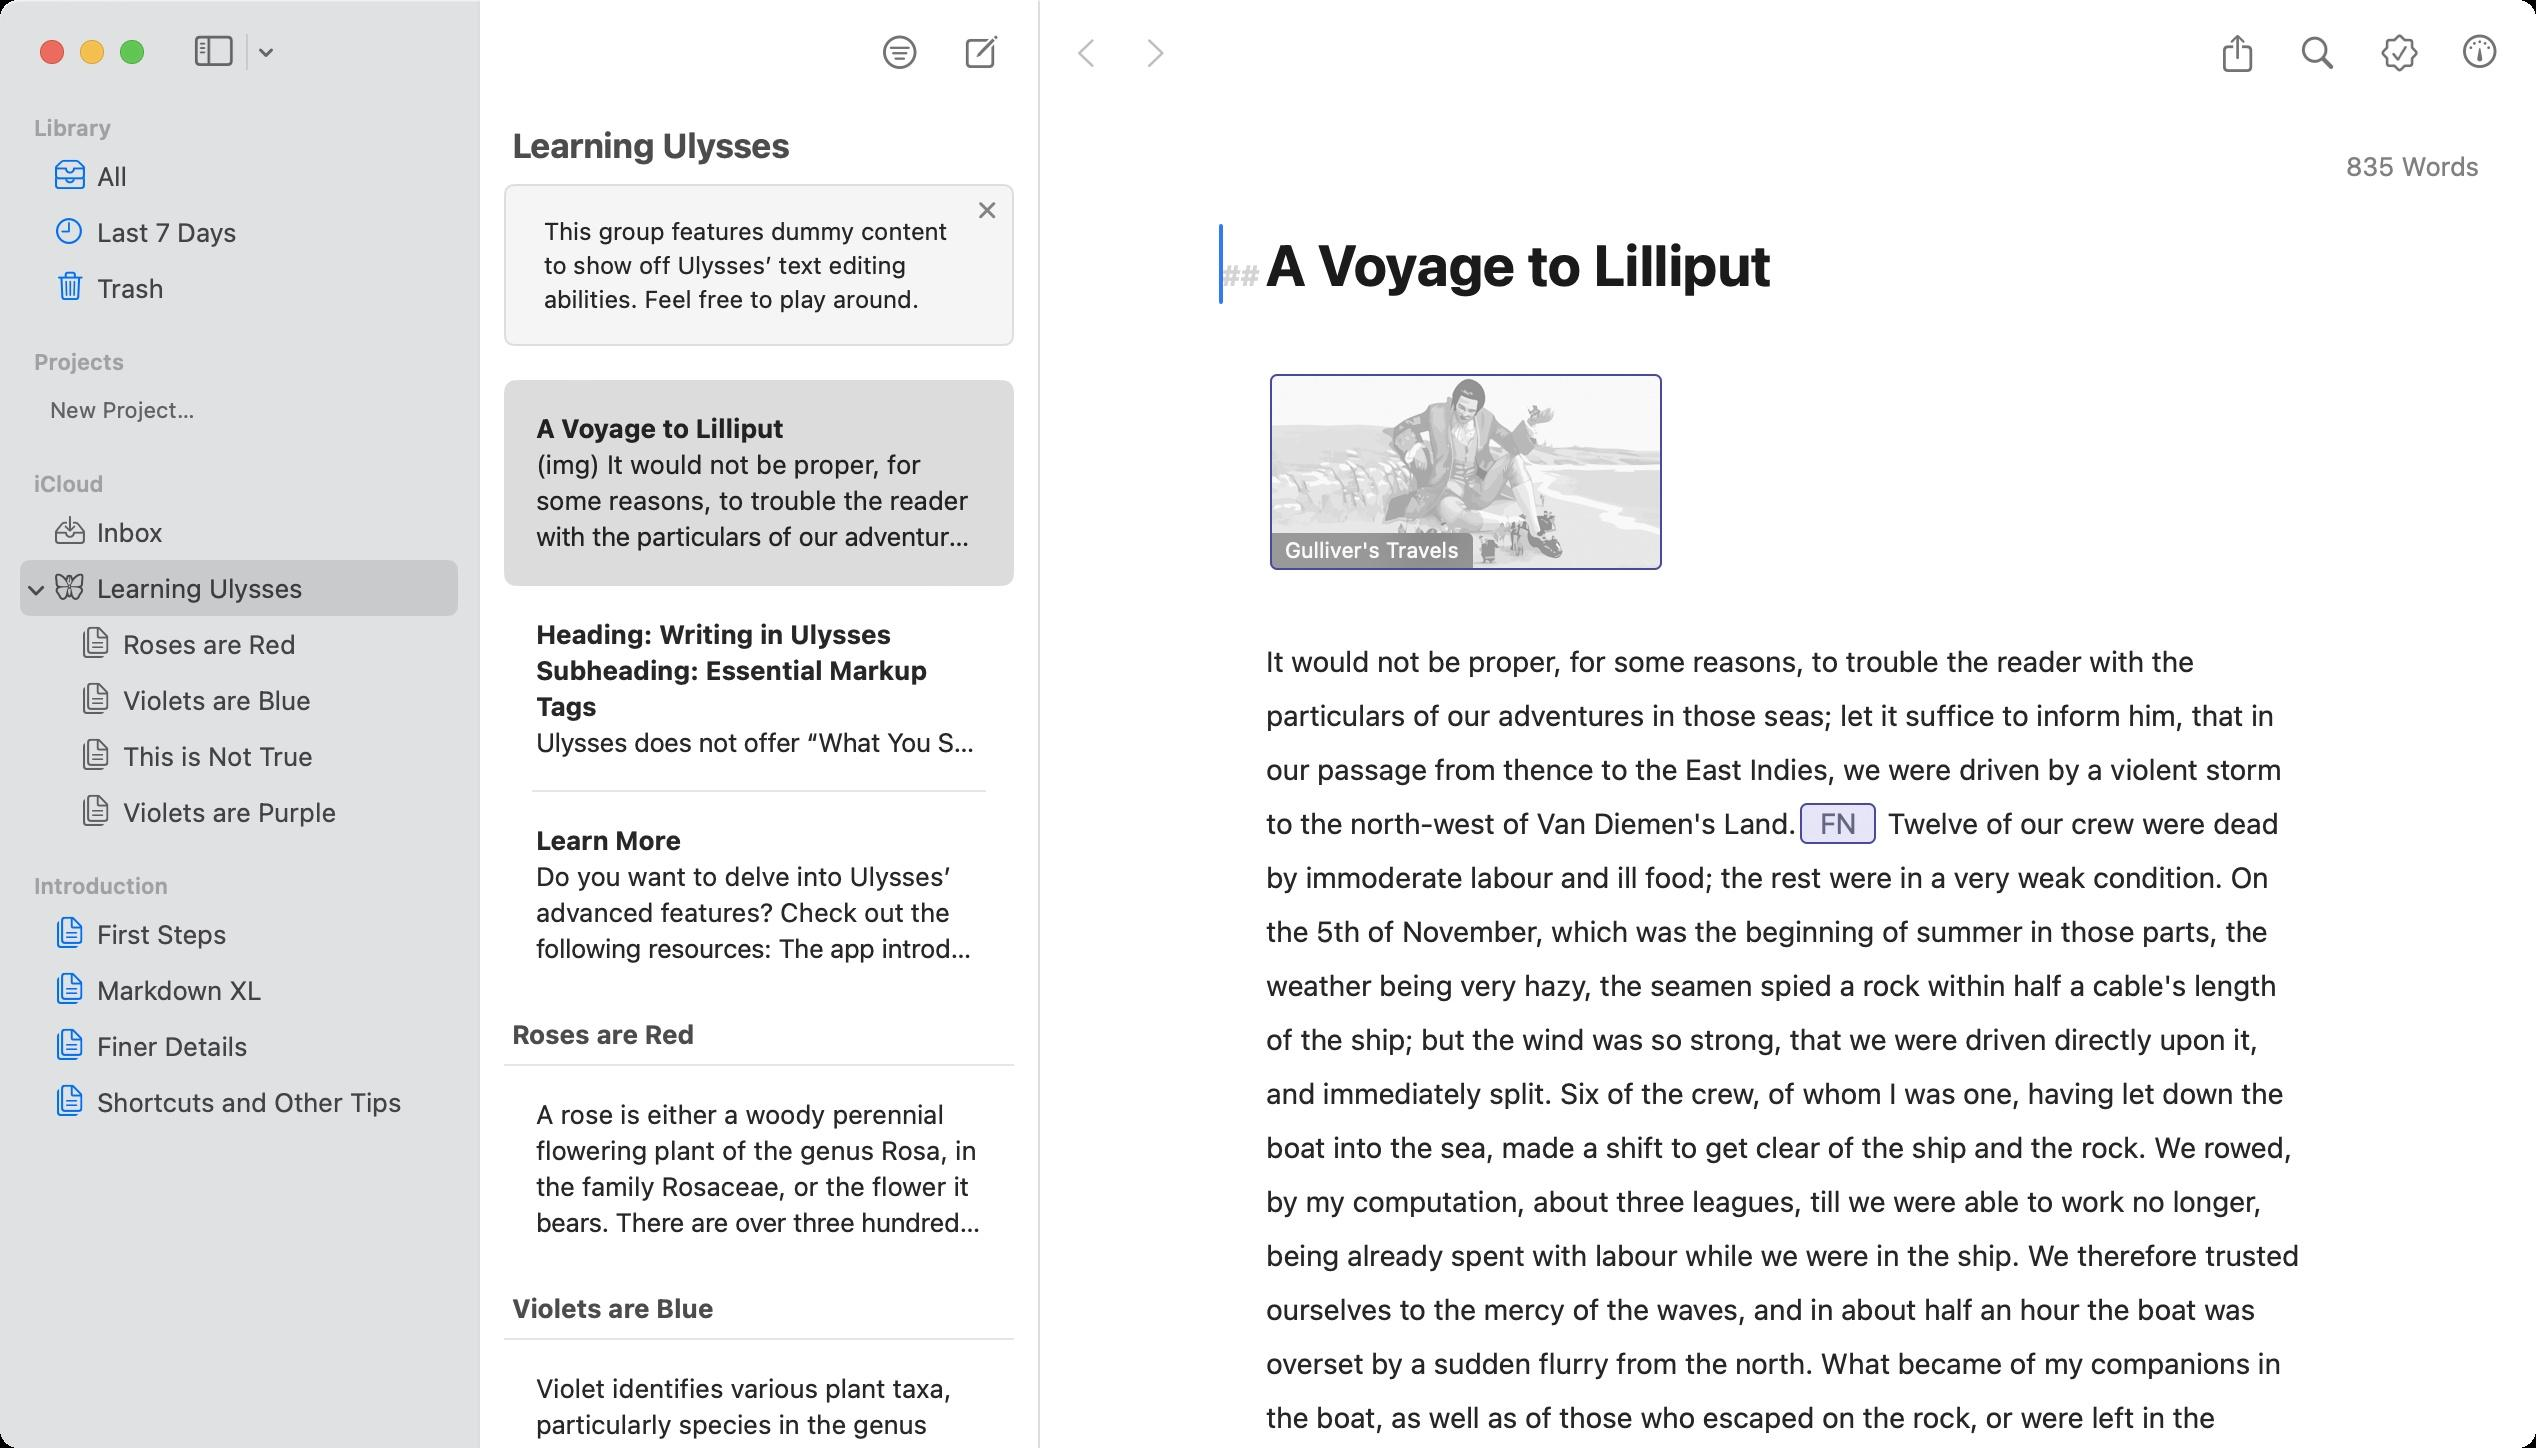
Accessibility tree:
{"name": "Learning_Ulysses_▸_A_Voyage_to_Lilliput", "role": "AXWindow", "description": null, "role_description": "standard window", "value": null, "position": "122.00;138.00", "size": "1268;724", "children": [{"name": null, "role": "AXGroup", "description": null, "role_description": "group", "value": null, "position": "0.00;0.00", "size": "1268;724", "children": [{"name": null, "role": "AXGroup", "description": null, "role_description": "group", "value": null, "position": "520.00;0.00", "size": "748;724", "children": [{"name": null, "role": "AXGroup", "description": null, "role_description": "group", "value": null, "position": "520.00;0.00", "size": "748;724", "children": [{"name": null, "role": "AXGroup", "description": null, "role_description": "group", "value": null, "position": "520.00;0.00", "size": "748;724", "children": [{"name": null, "role": "AXScrollArea", "description": null, "role_description": "scroll area", "value": null, "position": "520.00;52.00", "size": "748;672", "children": [{"name": null, "role": "AXGroup", "description": null, "role_description": "group", "value": null, "position": "520.00;52.00", "size": "748;1944", "children": [{"name": null, "role": "AXTextArea", "description": "Editor", "role_description": "text entry area", "value": "## A Voyage to Lilliput\n\n\n\nIt would not be proper, for some reasons, to trouble the reader with the particulars of our adventures in those seas; let it suffice to inform him, that in our passage from thence to the East Indies, we were driven by a violent storm to the north-west of Van Diemen's Land. Twelve of our crew were dead by immoderate labour and ill food; the rest were in a very weak condition. On the 5th of November, which was the beginning of summer in those parts, the weather being very hazy, the seamen spied a rock within half a cable's length of the ship; but the wind was so strong, that we were driven directly upon it, and immediately split. Six of the crew, of whom I was one, having let down the boat into the sea, made a shift to get clear of the ship and the rock. We rowed, by my computation, about three leagues, till we were able to work no longer, being already spent with labour while we were in the ship. We therefore trusted ourselves to the mercy of the waves, and in about half an hour the boat was overset by a sudden flurry from the north. What became of my companions in the boat, as well as of those who escaped on the rock, or were left in the vessel, I cannot tell; but conclude they were all lost. For my own part, I swam as fortune directed me, and was pushed forward by wind and tide. I often let my legs drop, and could feel no bottom; but when I was almost gone, and able to struggle no longer, I found myself within my depth; and by this time the storm was much abated. The declivity was so small, that I walked near a mile before I got to the shore, which I conjectured was about eight o'clock in the evening. I then advanced forward near half a mile, but could not discover any sign of houses or inhabitants; at least I was in so weak a condition, that I did not observe them. I was extremely tired, and with that, and the heat of the weather, and about half a pint of brandy that I drank as I left the ship, I found myself much inclined to sleep. I lay down on the grass, which was very short and soft, where I slept sounder than ever I remembered to have done in my life, and, as I reckoned, about nine hours; for when I awaked, it was just day-light.\n\nI attempted to rise, but was not able to stir: for, as I happened to lie on my back, I found my arms and legs were strongly fastened on each side to the ground; and my hair, which was long and thick, tied down in the same manner. I likewise felt several slender ligatures across my body, from my arm-pits to my thighs. I could only look upwards; the sun began to grow hot, and the light offended my eyes. I heard a confused noise about me; but in the posture I lay, could see nothing except the sky. In a little time I felt something alive moving on my left leg, which advancing gently forward over my breast, came almost up to my chin; when, bending my eyes downwards as much as I could, I perceived it to be a human creature not six inches high, with a bow and arrow in his hands, and a quiver at his back. In the mean time, I felt at least forty more of the same kind (as I conjectured) following the first. I was in the utmost astonishment, and roared so loud, that they all ran back in a fright; and some of them, as I was afterwards told, were hurt with the falls they got by leaping from my sides upon the ground.\n\nHowever, they soon returned, and one of them, who ventured so far as to get a full sight of my face, lifting up his hands and eyes by way of admiration, cried out in a shrill but distinct voice, Hekinah degul: the others repeated the same words several times, but then I knew not what they meant. I lay all this while, as the reader may believe, in great uneasiness. At length, struggling to get loose, I had the fortune to break the strings, and wrench out the pegs that fastened my left arm to the ground; for, by lifting it up to my face, I discovered the methods they had taken to bind me, and at the same time with a violent pull, which gave me excessive pain, I a little loosened the strings that tied down my hair on the left side, so that I was just able to turn my head about two inches.\n\n Source: Wikisource – Gulliver's Travels", "position": "563.00;72.00", "size": "662;1853", "children": [{"name": null, "role": "AXUnknown", "description": "Image: Gulliver's Travels", "role_description": "unknown", "value": null, "position": "633.18;182.00", "size": "200;108", "children": []}, {"name": null, "role": "AXUnknown", "description": "Footnote: By an observation, we found ourselves in the latitude of 30 degrees 2 minutes south.", "role_description": "unknown", "value": null, "position": "898.26;398.00", "size": "42;27", "children": []}, {"name": null, "role": "AXUnknown", "description": "Begin Link", "role_description": "unknown", "value": null, "position": "687.22;1856.00", "size": "8;27", "children": []}, {"name": null, "role": "AXUnknown", "description": "End Link", "role_description": "unknown", "value": null, "position": "894.61;1856.00", "size": "8;27", "children": []}]}]}, {"name": null, "role": "AXScrollBar", "description": null, "role_description": "scroll bar", "value": 0.0, "position": "1252.00;52.00", "size": "16;672", "children": [{"name": null, "role": "AXValueIndicator", "description": null, "role_description": "value indicator", "value": 0.0, "position": "1256.00;53.00", "size": "12;243", "children": []}, {"name": null, "role": "AXButton", "description": null, "role_description": "increment arrow button", "value": null, "position": "1252.00;52.00", "size": "0;0", "children": []}, {"name": null, "role": "AXButton", "description": null, "role_description": "decrement arrow button", "value": null, "position": "1252.00;52.00", "size": "0;0", "children": []}, {"name": null, "role": "AXButton", "description": null, "role_description": "increment page button", "value": null, "position": "1256.00;296.50", "size": "12;428", "children": []}, {"name": null, "role": "AXButton", "description": null, "role_description": "decrement page button", "value": null, "position": "1256.00;52.00", "size": "12;1", "children": []}]}]}, {"name": null, "role": "AXGroup", "description": null, "role_description": "group", "value": null, "position": "1161.00;69.00", "size": "91;28", "children": [{"name": "", "role": "AXButton", "description": null, "role_description": "button", "value": "835 Words", "position": "1161.00;69.00", "size": "91;28", "children": []}]}]}]}]}, {"name": null, "role": "AXGroup", "description": null, "role_description": "group", "value": null, "position": "240.00;0.00", "size": "279;724", "children": [{"name": null, "role": "AXScrollArea", "description": null, "role_description": "scroll area", "value": null, "position": "240.00;189.00", "size": "279;535", "children": [{"name": null, "role": "AXOutline", "description": "Sheet List", "role_description": "outline", "value": null, "position": "240.00;189.00", "size": "279;870", "children": [{"name": null, "role": "AXRow", "description": null, "role_description": "outline row", "value": null, "position": "240.00;189.00", "size": "279;1", "children": [{"name": null, "role": "AXCell", "description": null, "role_description": "cell", "value": null, "position": "240.00;189.00", "size": "279;1", "children": []}]}, {"name": null, "role": "AXRow", "description": null, "role_description": "outline row", "value": null, "position": "240.00;190.00", "size": "279;103", "children": [{"name": null, "role": "AXCell", "description": "A Voyage to Lilliput \n(img) It would not be proper, for some reasons, to trouble the reader with the particulars of our adventures in those seas; let it suffice to inform him, that in our passage. Selected", "role_description": "cell", "value": null, "position": "240.00;190.00", "size": "279;103", "children": []}]}, {"name": null, "role": "AXRow", "description": null, "role_description": "outline row", "value": null, "position": "240.00;293.00", "size": "279;103", "children": [{"name": null, "role": "AXCell", "description": "Heading: Writing in Ulysses \nSubheading: Essential Markup Tags \nUlysses does not offer “What You See Is What You Get” editing. Instead, you use tags: With a few simple characters, you mark up", "role_description": "cell", "value": null, "position": "240.00;293.00", "size": "279;103", "children": []}]}, {"name": null, "role": "AXRow", "description": null, "role_description": "outline row", "value": null, "position": "240.00;396.00", "size": "279;103", "children": [{"name": null, "role": "AXCell", "description": "Learn More \nDo you want to delve into Ulysses’ advanced features? Check out the following resources: The app introduction covers all concepts and features. You find it in the library. The [Ulysses", "role_description": "cell", "value": null, "position": "240.00;396.00", "size": "279;103", "children": []}]}, {"name": null, "role": "AXRow", "description": null, "role_description": "outline row", "value": null, "position": "240.00;499.00", "size": "279;34", "children": [{"name": null, "role": "AXCell", "description": null, "role_description": "cell", "value": null, "position": "240.00;499.00", "size": "279;34", "children": [{"name": null, "role": "AXStaticText", "description": null, "role_description": "text", "value": "Roses are Red", "position": "254.00;509.00", "size": "255;16", "children": []}, {"name": "", "role": "AXButton", "description": "sort", "role_description": "button", "value": null, "position": "510.00;505.00", "size": "2;23", "children": []}]}]}, {"name": null, "role": "AXRow", "description": null, "role_description": "outline row", "value": null, "position": "240.00;533.00", "size": "279;103", "children": [{"name": null, "role": "AXCell", "description": "A rose is either a woody perennial flowering plant of the genus Rosa, in the family Rosaceae, or the flower it bears. There are over three hundred species and tens of thousands of cultivars. They", "role_description": "cell", "value": null, "position": "240.00;533.00", "size": "279;103", "children": []}]}, {"name": null, "role": "AXRow", "description": null, "role_description": "outline row", "value": null, "position": "240.00;636.00", "size": "279;34", "children": [{"name": null, "role": "AXCell", "description": null, "role_description": "cell", "value": null, "position": "240.00;636.00", "size": "279;34", "children": [{"name": null, "role": "AXStaticText", "description": null, "role_description": "text", "value": "Violets are Blue", "position": "254.00;646.00", "size": "255;16", "children": []}, {"name": "", "role": "AXButton", "description": "sort", "role_description": "button", "value": null, "position": "510.00;642.00", "size": "2;23", "children": []}]}]}, {"name": null, "role": "AXRow", "description": null, "role_description": "outline row", "value": null, "position": "240.00;670.00", "size": "279;103", "children": [{"name": null, "role": "AXCell", "description": "Violet identifies various plant taxa, particularly species in the genus Viola, within which the common violet is the best known member in Eurasia and the common blue violet and common purple violet", "role_description": "cell", "value": null, "position": "240.00;670.00", "size": "279;103", "children": []}]}, {"name": null, "role": "AXRow", "description": null, "role_description": "outline row", "value": null, "position": "240.00;773.00", "size": "279;34", "children": [{"name": null, "role": "AXCell", "description": null, "role_description": "cell", "value": null, "position": "240.00;773.00", "size": "279;34", "children": [{"name": null, "role": "AXStaticText", "description": null, "role_description": "text", "value": "This is Not True", "position": "254.00;783.00", "size": "255;16", "children": []}, {"name": "", "role": "AXButton", "description": "sort", "role_description": "button", "value": null, "position": "510.00;779.00", "size": "2;23", "children": []}]}]}, {"name": null, "role": "AXRow", "description": null, "role_description": "outline row", "value": null, "position": "240.00;807.00", "size": "279;103", "children": [{"name": null, "role": "AXCell", "description": "Loading Sheet", "role_description": "cell", "value": null, "position": "240.00;807.00", "size": "279;103", "children": []}]}, {"name": null, "role": "AXRow", "description": null, "role_description": "outline row", "value": null, "position": "240.00;910.00", "size": "279;34", "children": [{"name": null, "role": "AXCell", "description": null, "role_description": "cell", "value": null, "position": "240.00;910.00", "size": "279;34", "children": [{"name": null, "role": "AXStaticText", "description": null, "role_description": "text", "value": "Violets are Purple", "position": "254.00;920.00", "size": "255;16", "children": []}, {"name": "", "role": "AXButton", "description": "sort", "role_description": "button", "value": null, "position": "510.00;916.00", "size": "2;23", "children": []}]}]}, {"name": null, "role": "AXRow", "description": null, "role_description": "outline row", "value": null, "position": "240.00;944.00", "size": "279;103", "children": [{"name": null, "role": "AXCell", "description": "Loading Sheet", "role_description": "cell", "value": null, "position": "240.00;944.00", "size": "279;103", "children": []}]}, {"name": null, "role": "AXColumn", "description": null, "role_description": "column", "value": null, "position": "240.00;189.00", "size": "279;870", "children": []}]}, {"name": null, "role": "AXScrollBar", "description": null, "role_description": "scroll bar", "value": 0.0, "position": "503.00;189.00", "size": "16;535", "children": [{"name": null, "role": "AXValueIndicator", "description": null, "role_description": "value indicator", "value": 0.0, "position": "507.00;190.00", "size": "12;364", "children": []}, {"name": null, "role": "AXButton", "description": null, "role_description": "increment arrow button", "value": null, "position": "503.00;189.00", "size": "0;0", "children": []}, {"name": null, "role": "AXButton", "description": null, "role_description": "decrement arrow button", "value": null, "position": "503.00;189.00", "size": "0;0", "children": []}, {"name": null, "role": "AXButton", "description": null, "role_description": "increment page button", "value": null, "position": "507.00;554.50", "size": "12;170", "children": []}, {"name": null, "role": "AXButton", "description": null, "role_description": "decrement page button", "value": null, "position": "507.00;189.00", "size": "12;1", "children": []}]}]}, {"name": null, "role": "AXStaticText", "description": null, "role_description": "text", "value": "Learning Ulysses", "position": "254.00;63.00", "size": "255;20", "children": []}, {"name": "", "role": "AXButton", "description": "sort", "role_description": "button", "value": null, "position": "510.00;58.50", "size": "2;28", "children": []}, {"name": null, "role": "AXGroup", "description": null, "role_description": "group", "value": null, "position": "252.00;92.00", "size": "255;81", "children": [{"name": null, "role": "AXButton", "description": "Close", "role_description": "button", "value": null, "position": "489.50;101.00", "size": "8;8", "children": []}, {"name": null, "role": "AXStaticText", "description": null, "role_description": "text", "value": "This group features dummy content to show off Ulysses’ text editing abilities. Feel free to play around.", "position": "272.00;108.00", "size": "206;49", "children": []}]}]}, {"name": null, "role": "AXGroup", "description": null, "role_description": "group", "value": null, "position": "0.00;0.00", "size": "239;724", "children": [{"name": null, "role": "AXScrollArea", "description": null, "role_description": "scroll area", "value": null, "position": "0.00;44.00", "size": "239;680", "children": [{"name": null, "role": "AXOutline", "description": "Library", "role_description": "outline", "value": null, "position": "0.00;44.00", "size": "239;680", "children": [{"name": null, "role": "AXRow", "description": null, "role_description": "outline row", "value": null, "position": "0.00;54.00", "size": "239;20", "children": [{"name": null, "role": "AXCell", "description": null, "role_description": "cell", "value": null, "position": "10.00;54.00", "size": "219;20", "children": [{"name": null, "role": "AXStaticText", "description": null, "role_description": "text", "value": "Library", "position": "15.00;57.00", "size": "219;14", "children": []}]}]}, {"name": null, "role": "AXRow", "description": null, "role_description": "outline row", "value": null, "position": "0.00;74.00", "size": "239;28", "children": [{"name": null, "role": "AXCell", "description": null, "role_description": "cell", "value": null, "position": "10.00;74.00", "size": "219;28", "children": [{"name": null, "role": "AXImage", "description": "Letter Trays", "role_description": "image", "value": null, "position": "25.00;69.50", "size": "20;36", "children": []}, {"name": null, "role": "AXStaticText", "description": null, "role_description": "text", "value": "All", "position": "46.50;80.00", "size": "20;16", "children": []}]}]}, {"name": null, "role": "AXRow", "description": null, "role_description": "outline row", "value": null, "position": "0.00;102.00", "size": "239;28", "children": [{"name": null, "role": "AXCell", "description": null, "role_description": "cell", "value": null, "position": "10.00;102.00", "size": "219;28", "children": [{"name": null, "role": "AXImage", "description": "Watch Face", "role_description": "image", "value": null, "position": "25.00;99.00", "size": "20;34", "children": []}, {"name": null, "role": "AXStaticText", "description": null, "role_description": "text", "value": "Last 7 Days", "position": "46.50;108.00", "size": "74;16", "children": []}]}]}, {"name": null, "role": "AXRow", "description": null, "role_description": "outline row", "value": null, "position": "0.00;130.00", "size": "239;28", "children": [{"name": null, "role": "AXCell", "description": null, "role_description": "cell", "value": null, "position": "10.00;130.00", "size": "219;28", "children": [{"name": null, "role": "AXImage", "description": "Trash", "role_description": "image", "value": null, "position": "25.00;125.00", "size": "20;36", "children": []}, {"name": null, "role": "AXStaticText", "description": null, "role_description": "text", "value": "Trash", "position": "46.50;136.00", "size": "38;16", "children": []}]}]}, {"name": null, "role": "AXRow", "description": null, "role_description": "outline row", "value": null, "position": "0.00;171.00", "size": "239;20", "children": [{"name": null, "role": "AXCell", "description": null, "role_description": "cell", "value": null, "position": "10.00;171.00", "size": "219;20", "children": [{"name": null, "role": "AXStaticText", "description": null, "role_description": "text", "value": "Projects", "position": "15.00;174.00", "size": "219;14", "children": []}]}]}, {"name": null, "role": "AXRow", "description": null, "role_description": "outline row", "value": null, "position": "0.00;191.00", "size": "239;28", "children": [{"name": null, "role": "AXCell", "description": null, "role_description": "cell", "value": null, "position": "10.00;191.00", "size": "219;28", "children": [{"name": "New_Project…", "role": "AXButton", "description": null, "role_description": "button", "value": null, "position": "25.00;191.00", "size": "198;28", "children": []}]}]}, {"name": null, "role": "AXRow", "description": null, "role_description": "outline row", "value": null, "position": "0.00;232.00", "size": "239;20", "children": [{"name": null, "role": "AXCell", "description": null, "role_description": "cell", "value": null, "position": "10.00;232.00", "size": "219;20", "children": [{"name": null, "role": "AXStaticText", "description": null, "role_description": "text", "value": "iCloud", "position": "15.00;235.00", "size": "219;14", "children": []}]}]}, {"name": null, "role": "AXRow", "description": null, "role_description": "outline row", "value": null, "position": "0.00;252.00", "size": "239;28", "children": [{"name": null, "role": "AXCell", "description": null, "role_description": "cell", "value": null, "position": "10.00;252.00", "size": "219;28", "children": [{"name": null, "role": "AXImage", "description": "Letter Tray With Inward-Pointing Arrow", "role_description": "image", "value": null, "position": "25.00;246.00", "size": "20;37", "children": []}, {"name": null, "role": "AXStaticText", "description": null, "role_description": "text", "value": "Inbox", "position": "46.50;258.00", "size": "37;16", "children": []}]}]}, {"name": null, "role": "AXRow", "description": null, "role_description": "outline row", "value": null, "position": "0.00;280.00", "size": "239;28", "children": [{"name": null, "role": "AXCell", "description": null, "role_description": "cell", "value": null, "position": "10.00;280.00", "size": "219;28", "children": [{"name": null, "role": "AXImage", "description": "Butterfly", "role_description": "image", "value": null, "position": "25.00;276.00", "size": "20;35", "children": []}, {"name": null, "role": "AXStaticText", "description": null, "role_description": "text", "value": "Learning Ulysses", "position": "46.50;286.00", "size": "107;16", "children": []}, {"name": null, "role": "AXDisclosureTriangle", "description": null, "role_description": "disclosure triangle", "value": 1, "position": "12.00;280.00", "size": "13;28", "children": []}]}]}, {"name": null, "role": "AXRow", "description": null, "role_description": "outline row", "value": null, "position": "0.00;308.00", "size": "239;28", "children": [{"name": null, "role": "AXCell", "description": null, "role_description": "cell", "value": null, "position": "10.00;308.00", "size": "219;28", "children": [{"name": null, "role": "AXImage", "description": "Sheets", "role_description": "image", "value": null, "position": "38.00;303.00", "size": "20;37", "children": []}, {"name": null, "role": "AXStaticText", "description": null, "role_description": "text", "value": "Roses are Red", "position": "59.50;314.00", "size": "90;16", "children": []}]}]}, {"name": null, "role": "AXRow", "description": null, "role_description": "outline row", "value": null, "position": "0.00;336.00", "size": "239;28", "children": [{"name": null, "role": "AXCell", "description": null, "role_description": "cell", "value": null, "position": "10.00;336.00", "size": "219;28", "children": [{"name": null, "role": "AXImage", "description": "Sheets", "role_description": "image", "value": null, "position": "38.00;331.00", "size": "20;37", "children": []}, {"name": null, "role": "AXStaticText", "description": null, "role_description": "text", "value": "Violets are Blue", "position": "59.50;342.00", "size": "98;16", "children": []}]}]}, {"name": null, "role": "AXRow", "description": null, "role_description": "outline row", "value": null, "position": "0.00;364.00", "size": "239;28", "children": [{"name": null, "role": "AXCell", "description": null, "role_description": "cell", "value": null, "position": "10.00;364.00", "size": "219;28", "children": [{"name": null, "role": "AXImage", "description": "Sheets", "role_description": "image", "value": null, "position": "38.00;359.00", "size": "20;37", "children": []}, {"name": null, "role": "AXStaticText", "description": null, "role_description": "text", "value": "This is Not True", "position": "59.50;370.00", "size": "99;16", "children": []}]}]}, {"name": null, "role": "AXRow", "description": null, "role_description": "outline row", "value": null, "position": "0.00;392.00", "size": "239;28", "children": [{"name": null, "role": "AXCell", "description": null, "role_description": "cell", "value": null, "position": "10.00;392.00", "size": "219;28", "children": [{"name": null, "role": "AXImage", "description": "Sheets", "role_description": "image", "value": null, "position": "38.00;387.00", "size": "20;37", "children": []}, {"name": null, "role": "AXStaticText", "description": null, "role_description": "text", "value": "Violets are Purple", "position": "59.50;398.00", "size": "111;16", "children": []}]}]}, {"name": null, "role": "AXRow", "description": null, "role_description": "outline row", "value": null, "position": "0.00;433.00", "size": "239;20", "children": [{"name": null, "role": "AXCell", "description": null, "role_description": "cell", "value": null, "position": "10.00;433.00", "size": "219;20", "children": [{"name": null, "role": "AXStaticText", "description": null, "role_description": "text", "value": "Introduction", "position": "15.00;436.00", "size": "219;14", "children": []}]}]}, {"name": null, "role": "AXRow", "description": null, "role_description": "outline row", "value": null, "position": "0.00;453.00", "size": "239;28", "children": [{"name": null, "role": "AXCell", "description": null, "role_description": "cell", "value": null, "position": "10.00;453.00", "size": "219;28", "children": [{"name": null, "role": "AXImage", "description": "Sheets", "role_description": "image", "value": null, "position": "25.00;448.00", "size": "20;37", "children": []}, {"name": null, "role": "AXStaticText", "description": null, "role_description": "text", "value": "First Steps", "position": "46.50;459.00", "size": "69;16", "children": []}]}]}, {"name": null, "role": "AXRow", "description": null, "role_description": "outline row", "value": null, "position": "0.00;481.00", "size": "239;28", "children": [{"name": null, "role": "AXCell", "description": null, "role_description": "cell", "value": null, "position": "10.00;481.00", "size": "219;28", "children": [{"name": null, "role": "AXImage", "description": "Sheets", "role_description": "image", "value": null, "position": "25.00;476.00", "size": "20;37", "children": []}, {"name": null, "role": "AXStaticText", "description": null, "role_description": "text", "value": "Markdown XL", "position": "46.50;487.00", "size": "86;16", "children": []}]}]}, {"name": null, "role": "AXRow", "description": null, "role_description": "outline row", "value": null, "position": "0.00;509.00", "size": "239;28", "children": [{"name": null, "role": "AXCell", "description": null, "role_description": "cell", "value": null, "position": "10.00;509.00", "size": "219;28", "children": [{"name": null, "role": "AXImage", "description": "Sheets", "role_description": "image", "value": null, "position": "25.00;504.00", "size": "20;37", "children": []}, {"name": null, "role": "AXStaticText", "description": null, "role_description": "text", "value": "Finer Details", "position": "46.50;515.00", "size": "80;16", "children": []}]}]}, {"name": null, "role": "AXRow", "description": null, "role_description": "outline row", "value": null, "position": "0.00;537.00", "size": "239;28", "children": [{"name": null, "role": "AXCell", "description": null, "role_description": "cell", "value": null, "position": "10.00;537.00", "size": "219;28", "children": [{"name": null, "role": "AXImage", "description": "Sheets", "role_description": "image", "value": null, "position": "25.00;532.00", "size": "20;37", "children": []}, {"name": null, "role": "AXStaticText", "description": null, "role_description": "text", "value": "Shortcuts and Other Tips", "position": "46.50;543.00", "size": "156;16", "children": []}]}]}, {"name": null, "role": "AXColumn", "description": null, "role_description": "column", "value": null, "position": "10.00;44.00", "size": "219;680", "children": []}]}]}]}]}, {"name": null, "role": "AXToolbar", "description": null, "role_description": "toolbar", "value": null, "position": "0.00;0.00", "size": "1268;52", "children": [{"name": null, "role": "AXGroup", "description": null, "role_description": "group", "value": null, "position": "87.00;0.00", "size": "60;52", "children": [{"name": "", "role": "AXButton", "description": "Toggle Sidebars", "role_description": "button", "value": null, "position": "85.00;6.00", "size": "44;40", "children": []}, {"name": "", "role": "AXButton", "description": "drop down", "role_description": "button", "value": null, "position": "116.00;7.00", "size": "34;40", "children": []}]}, {"name": null, "role": "AXGroup", "description": null, "role_description": "group", "value": null, "position": "147.00;0.00", "size": "377;52", "children": [{"name": "", "role": "AXButton", "description": "Filter in Group", "role_description": "button", "value": null, "position": "428.00;6.00", "size": "44;40", "children": []}, {"name": "", "role": "AXButton", "description": "New Sheet", "role_description": "button", "value": null, "position": "468.00;6.00", "size": "44;40", "children": []}]}, {"name": null, "role": "AXGroup", "description": null, "role_description": "group", "value": null, "position": "524.00;0.00", "size": "73;52", "children": [{"name": "", "role": "AXButton", "description": "Go back", "role_description": "button", "value": null, "position": "527.00;11.00", "size": "34;31", "children": []}, {"name": "", "role": "AXButton", "description": "Go forward", "role_description": "button", "value": null, "position": "560.00;11.00", "size": "34;31", "children": []}]}, {"name": null, "role": "AXButton", "description": "Export", "role_description": "button", "value": null, "position": "1099.00;0.00", "size": "40;52", "children": []}, {"name": null, "role": "AXGroup", "description": null, "role_description": "group", "value": null, "position": "1139.00;0.00", "size": "41;52", "children": [{"name": "", "role": "AXCheckBox", "description": "Find", "role_description": "toggle button", "value": 0, "position": "1137.00;6.00", "size": "44;40", "children": []}]}, {"name": null, "role": "AXButton", "description": "Revision", "role_description": "button", "value": null, "position": "1180.00;0.00", "size": "40;52", "children": []}, {"name": null, "role": "AXButton", "description": "Dashboard", "role_description": "button", "value": null, "position": "1220.00;0.00", "size": "40;52", "children": []}]}, {"name": null, "role": "AXButton", "description": null, "role_description": "close button", "value": null, "position": "19.00;18.00", "size": "14;16", "children": []}, {"name": null, "role": "AXButton", "description": null, "role_description": "full screen button", "value": null, "position": "59.00;18.00", "size": "14;16", "children": [{"name": null, "role": "AXGroup", "description": null, "role_description": "group", "value": null, "position": "59.00;18.00", "size": "14;16", "children": []}]}, {"name": null, "role": "AXButton", "description": null, "role_description": "minimize button", "value": null, "position": "39.00;18.00", "size": "14;16", "children": []}]}